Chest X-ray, PA view. Patient: 56 years old, sex F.
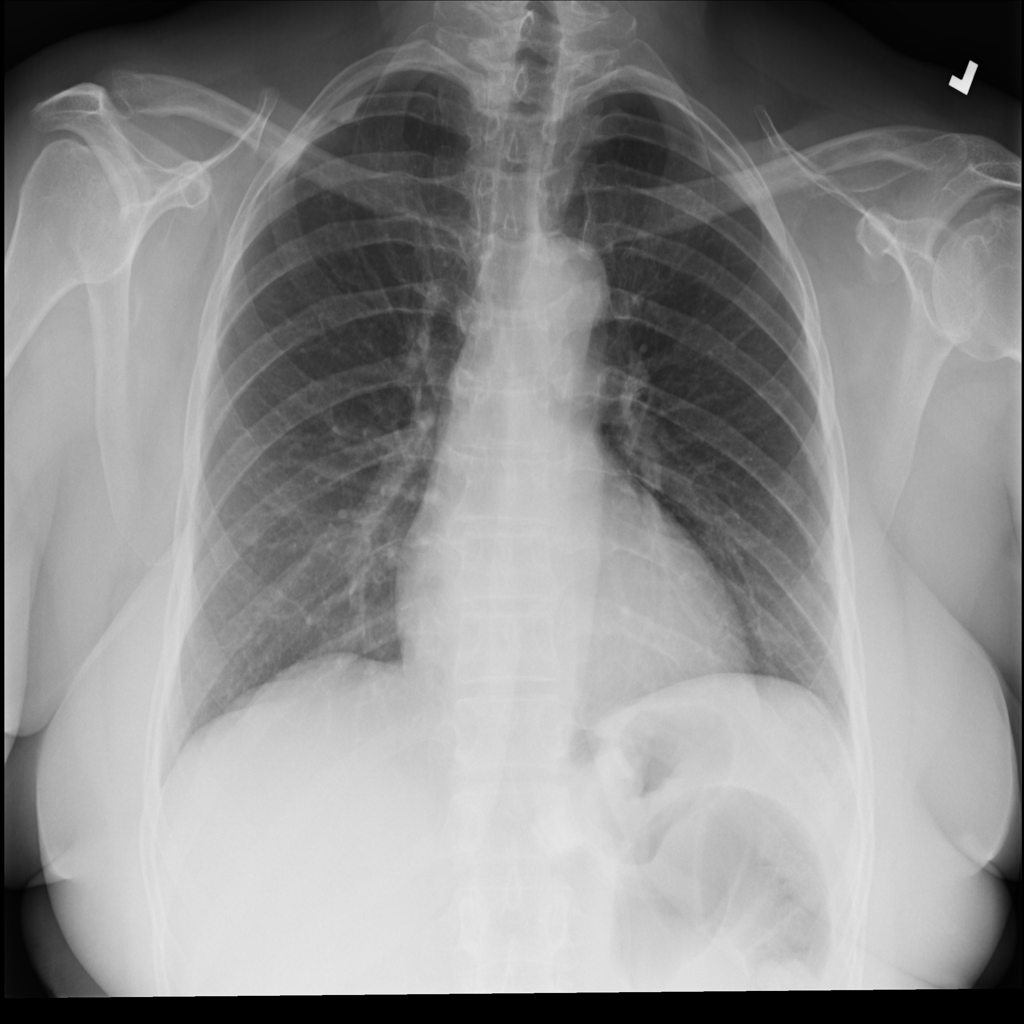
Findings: No Finding